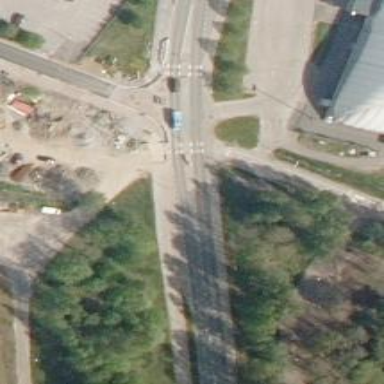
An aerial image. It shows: Uncontrolled crossing with pedestrian island.